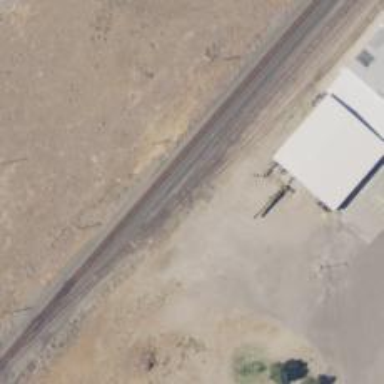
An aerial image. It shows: Railway track.